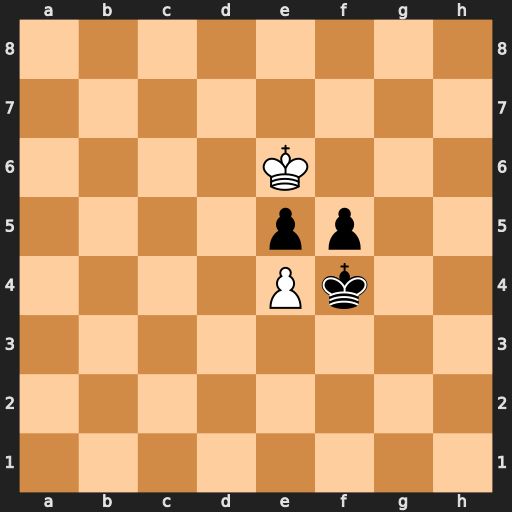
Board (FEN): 8/8/4K3/4pp2/4Pk2/8/8/8
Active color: w
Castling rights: -
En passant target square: -
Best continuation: exf5 e4 f6 e3 f7 Kg3 f8=Q